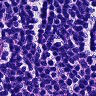
Metastatic tissue present: no